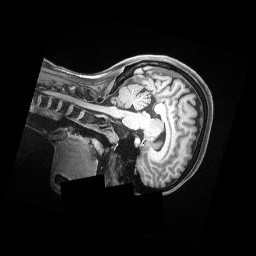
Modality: T1w
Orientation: sagittal
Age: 27
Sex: female
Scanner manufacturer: siemens
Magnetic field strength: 3 T
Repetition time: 2.3 s
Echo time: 0.00186 s